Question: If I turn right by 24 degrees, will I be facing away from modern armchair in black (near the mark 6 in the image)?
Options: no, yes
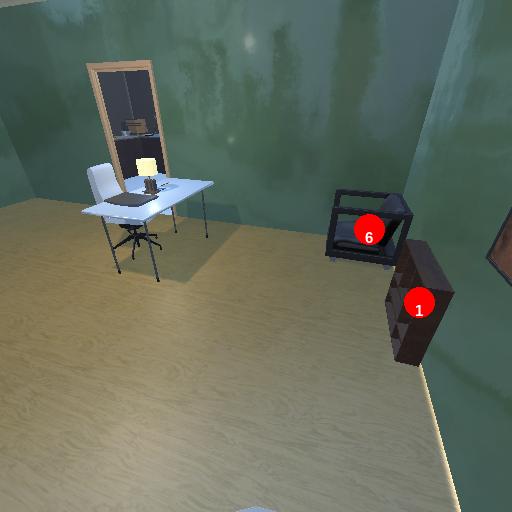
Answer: no